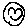
Label: smiley face